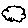
Label: cloud